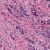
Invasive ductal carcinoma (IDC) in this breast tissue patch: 1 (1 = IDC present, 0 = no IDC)